【题型】解答题　【知识点】解析几何　【难度】medium
直角三角形$ABC$的斜边$BC$在$x$轴上，其中点$B$在点$C$的左侧，直角顶点$A$的坐标是$(2,4)$，

\vspace{0.3cm}
\noindent\textbf{(1) 设直线$AC$的斜率为$k$，试求点$C$和点$B$的坐标（用$k$表示）；}
\noindent\textbf{(2) 试求直角三角形$ABC$的面积的最小值及面积取到最小值时的点$C$坐标．}
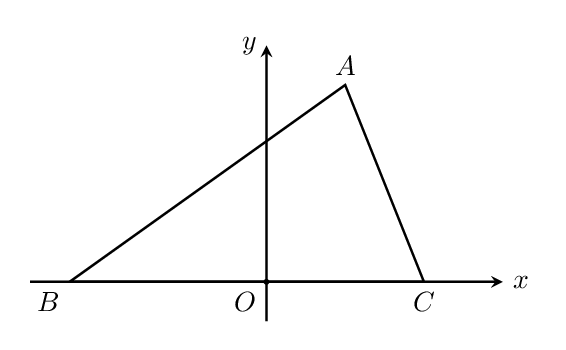
【解答】
\vspace{0.5cm}
\noindent\textbf{【答案】(1) 点$C$的坐标为$\left(2-\dfrac{4}{k},0\right)$，点$B$的坐标为$(2+4k,0)$}
\noindent\textbf{(2) 直角三角形$ABC$的面积的最小值为$16$，此时点$C$的坐标为$(6,0)$.}

\vspace{0.5cm}
\noindent\textbf{【分析】(1) 设点$B$的坐标为$(x_1,0)$，点$C$的坐标为$(x_2,0)$，由条件可得直线$AB$的斜率为$-\dfrac{1}{k}$，结合两点斜率公式列方程求$x_1,x_2$，可得结论；}
\noindent\textbf{(2) 结合(1)可得$|BC|=-\dfrac{4}{k}-4k$，$k<0$，表示三角形面积，结合基本不等式求其最值及此时点$C$的坐标.}

\vspace{0.5cm}
\noindent\textbf{【详解】(1) 因为$\triangle ABC$为直角三角形，斜边$BC$在$x$轴上，点$B$在点$C$的左侧，}
\noindent\textbf{故可设点$B$的坐标为$(x_1,0)$，点$C$的坐标为$(x_2,0)$，$x_1<x_2$，}
\noindent\textbf{因为直线$AC$的斜率为$k$，点$A$的坐标是$(2,4)$，}
\noindent\textbf{所以$x_2\neq2$，$k\neq0$，又$AB\perp AC$，}
\noindent\textbf{所以直线$AB$的斜率为$-\dfrac{1}{k}$，}
\noindent\textbf{所以$k=\dfrac{4-0}{2-x_2}$，$-\dfrac{1}{k}=\dfrac{4-0}{2-x_1}$}
\noindent\textbf{所以$x_1=2+4k$，$x_2=2-\dfrac{4}{k}$，}
\noindent\textbf{所以点$C$的坐标为$\left(2-\dfrac{4}{k},0\right)$，点$B$的坐标为$(2+4k,0)$，}

\vspace{0.3cm}
\noindent\textbf{(2) 由(1) 点$C$的坐标为$\left(2-\dfrac{4}{k},0\right)$，点$B$的坐标为$(2+4k,0)$，又点$B$在点$C$的左侧，}
\noindent\textbf{所以$2-\dfrac{4}{k}>2+4k$，所以$k<0$，}
\noindent\textbf{所以$|BC|=2-\dfrac{4}{k}-(2+4k)=-\dfrac{4}{k}-4k$，又点$A$的坐标是$(2,4)$，}
\noindent\textbf{所以$\triangle ABC$的面积$S=\dfrac{1}{2}\times\left(-\dfrac{4}{k}-4k\right)\times4=8\left(-\dfrac{1}{k}-k\right)$，$k<0$，}
\noindent\textbf{由基本不等式可得当$k<0$时，$\left(-\dfrac{1}{k}\right)+(-k)\geq2\sqrt{\left(-\dfrac{1}{k}\right)\cdot(-k)}=2$，当且仅当$k=-1$时等号成立，}
\noindent\textbf{所以当$k=-1$时，$S\geq16$，当且仅当$k=-1$时等号成立，}
\noindent\textbf{所以当$k=-1$时，直角三角形$ABC$的面积最小，最小值为$16$，此时点$C$的坐标为$(6,0)$.}